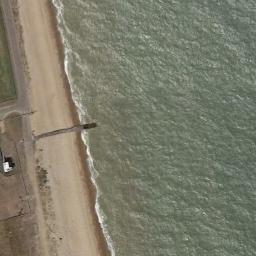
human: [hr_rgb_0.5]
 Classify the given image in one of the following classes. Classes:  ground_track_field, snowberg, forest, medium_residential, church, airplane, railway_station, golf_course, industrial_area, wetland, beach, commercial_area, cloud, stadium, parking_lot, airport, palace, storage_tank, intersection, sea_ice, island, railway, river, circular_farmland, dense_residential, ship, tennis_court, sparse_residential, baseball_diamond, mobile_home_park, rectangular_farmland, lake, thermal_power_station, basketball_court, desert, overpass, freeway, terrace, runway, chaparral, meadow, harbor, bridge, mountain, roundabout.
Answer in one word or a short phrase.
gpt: beach